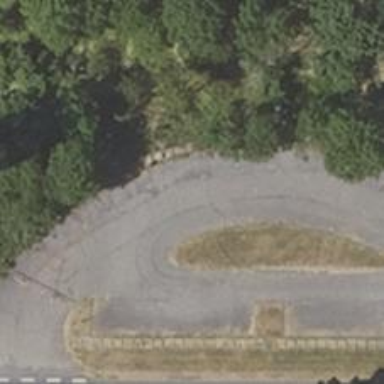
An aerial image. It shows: Parking aisle designated as service road.